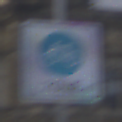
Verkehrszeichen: BeginnFahrradzone
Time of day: MorningAfternoon
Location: Outdoor (Urban)
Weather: PartlyCloudy
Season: NotSpecified
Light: Natural